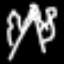
Label: angel